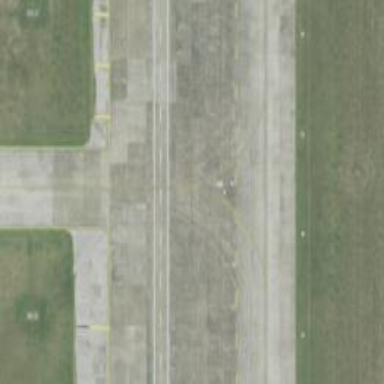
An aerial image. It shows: Image of taxiway at airport.